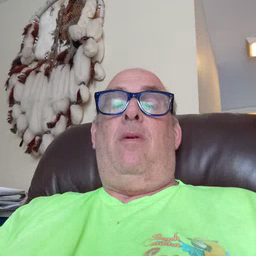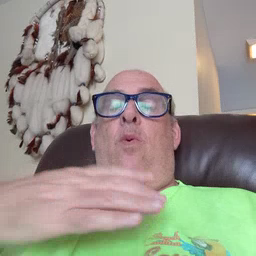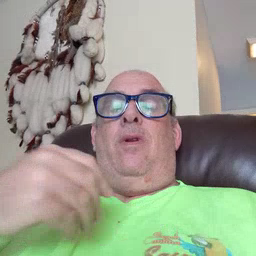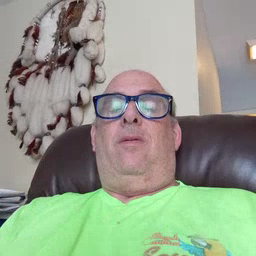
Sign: white